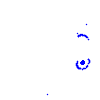
Particle: kaon